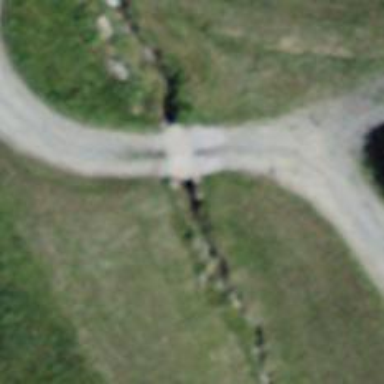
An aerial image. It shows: Culvert tunnel.